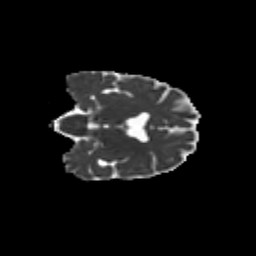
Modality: MD
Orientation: coronal
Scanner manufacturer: siemens
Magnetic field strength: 3 T
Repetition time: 9.2 s
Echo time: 0.084 s